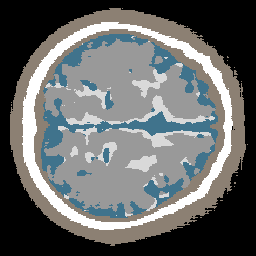
Label: no_lesion